Question: For an iOS app, I have a story board and multiple controllers, and a segue going from controller to controller . The segue, in view Controller has an identifier called :

However, when I want to call the segue from my :
'''
[self performSegueWithIdentifier: @"GameToSettings" sender: self];
'''
I get the error message
'''
*** Terminating app due to uncaught exception 'NSInvalidArgumentException', reason: 'Receiver (<GameClass: 0xcf0c550>) has no segue with identifier 'GameToSettings''
'''
I tried many tips I found in other articles (like renaming the storyboard, cleaning the project, changing simulator format, giving another name to the segue, ), but the issue keeps coming.
I've uploaded a version of my code here: <URL>.
Any suggestion of what I could continue trying ?Thanks.
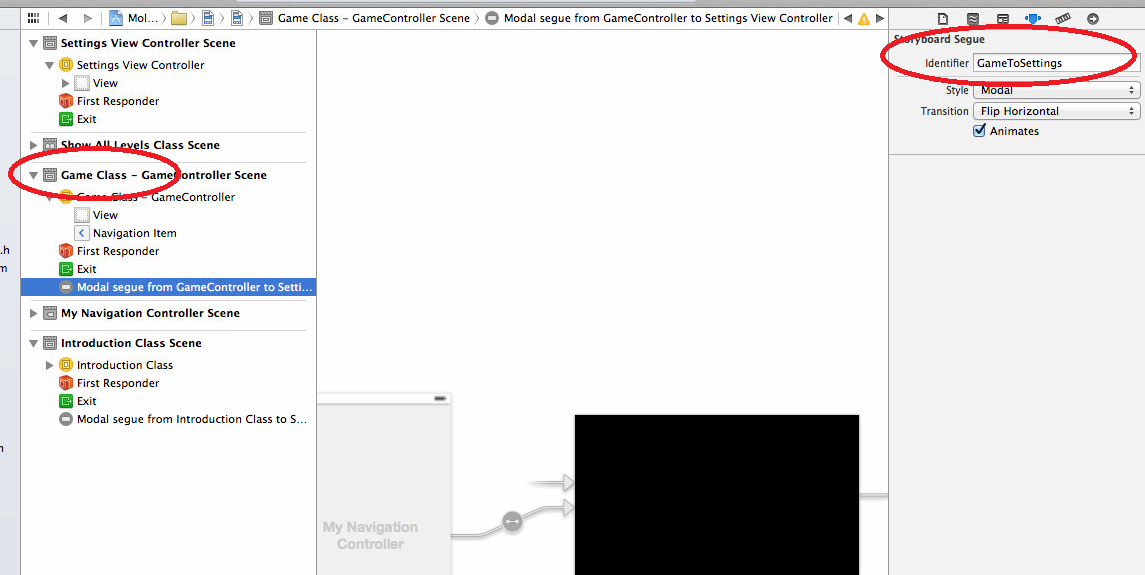
Answer: You should not instantiate your view controller this way:
'''
GameClass *myNewVC = [[GameClass alloc] init];
'''
Instead, use
'''
[[UIStoryboard storyboardWithName:@"storyboard name" bundle:nil] instantiateViewControllerWithIdentifier:@"vc identifier">]
'''
Edit:
Take a look at <URL>
It will allow you to instantiate it easily with autocompletion, type safe method: 'R.storyboard.main.myViewController'